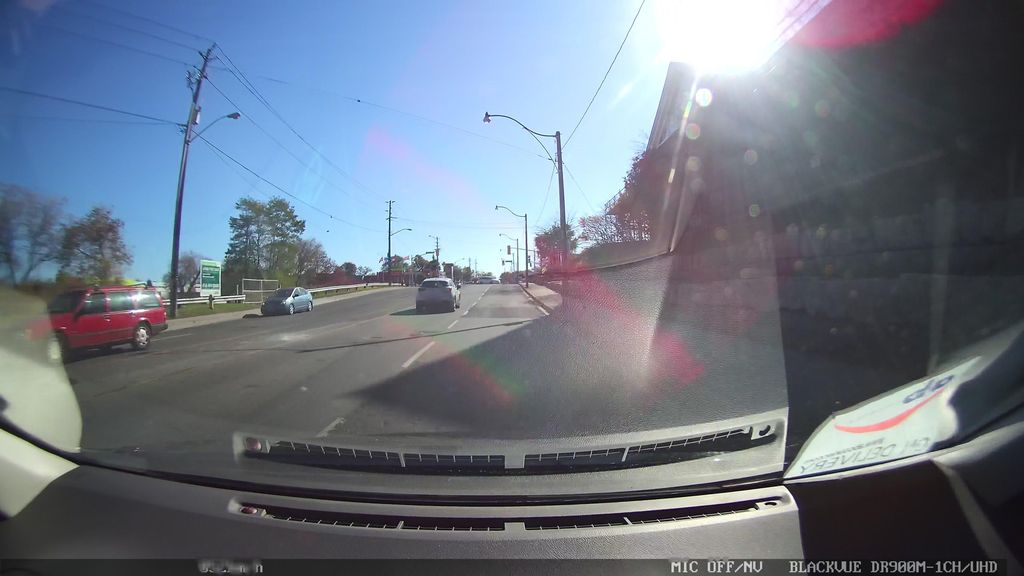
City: toronto